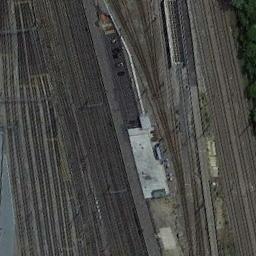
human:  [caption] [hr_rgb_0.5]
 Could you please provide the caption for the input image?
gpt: The railway is on the bare land .

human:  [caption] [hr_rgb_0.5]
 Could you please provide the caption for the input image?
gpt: Several buildings are beside the railway .

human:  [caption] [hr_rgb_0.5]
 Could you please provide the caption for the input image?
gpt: These railways have a train on the track and some makeshift houses are between the railways .

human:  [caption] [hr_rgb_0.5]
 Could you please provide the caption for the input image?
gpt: There are several rows of buildings on one side of the railway .

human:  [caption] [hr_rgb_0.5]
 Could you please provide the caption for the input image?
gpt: There are some buildings beside the railway .